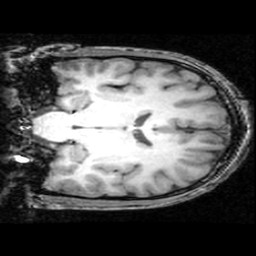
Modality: T1w
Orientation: coronal
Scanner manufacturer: ge
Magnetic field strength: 3 T
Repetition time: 0.01222 s
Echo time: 0.005176 s